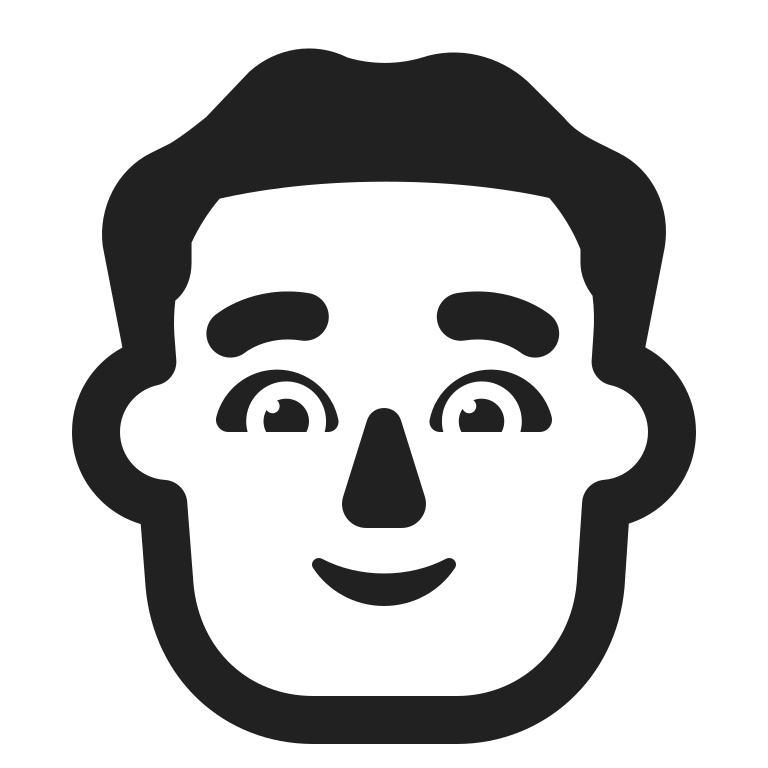
man high contrast default